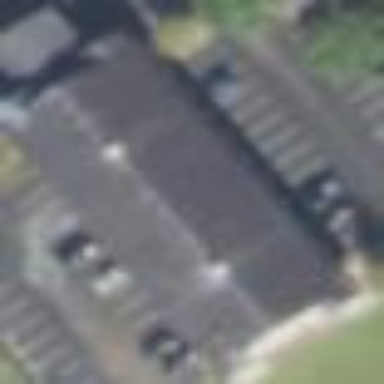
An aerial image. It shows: Motel building.